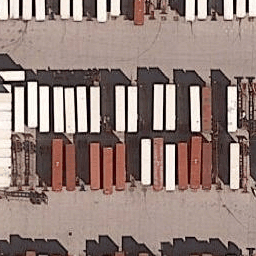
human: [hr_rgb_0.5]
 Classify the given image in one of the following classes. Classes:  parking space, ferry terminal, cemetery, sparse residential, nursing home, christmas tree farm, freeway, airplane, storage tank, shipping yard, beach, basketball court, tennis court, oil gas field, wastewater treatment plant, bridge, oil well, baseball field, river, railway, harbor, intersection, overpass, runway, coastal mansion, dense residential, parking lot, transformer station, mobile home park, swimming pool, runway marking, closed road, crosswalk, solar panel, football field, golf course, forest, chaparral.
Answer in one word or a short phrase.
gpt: shipping yard